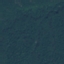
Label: Forest